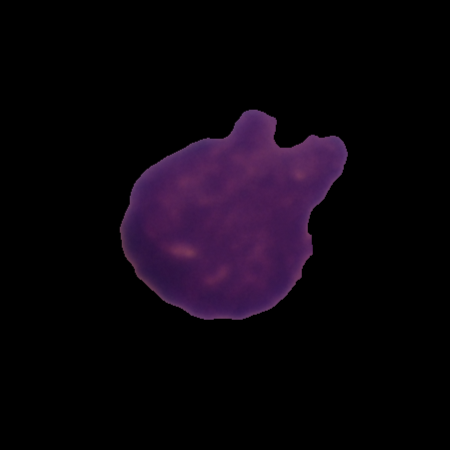
Label: healthy